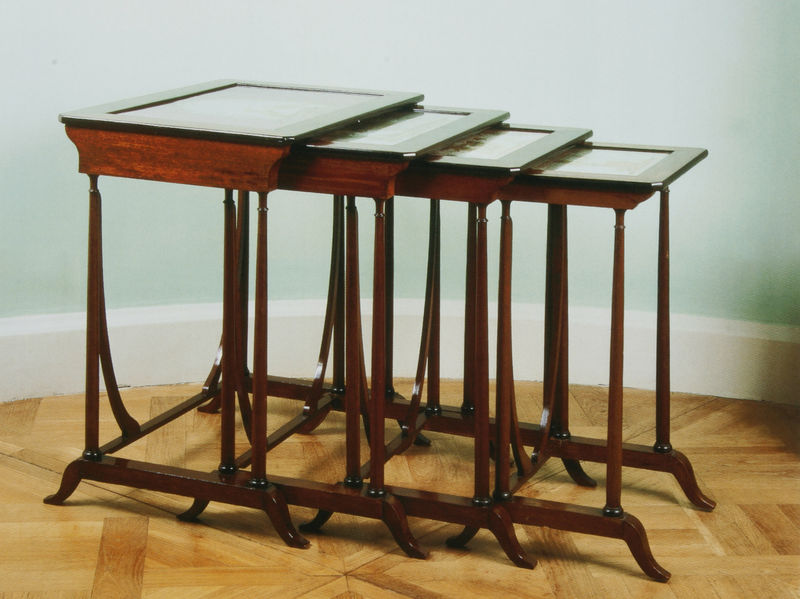
Titel: Satz Beistelltische (sog. "Nest of Tables")
Künstler: Heinrich Gambs
Standort: St. Petersburg
Institution: Schloss Pawlowsk
Schlagwörter: dunkel, schatten, weiß, grün, braun, dunkelbraun, geschwungen, glas, holz, licht, raum, schwarz, tisch, tische, türkis, zimmer, haus, beige, muster, wand, rahmen, tablett, möbel, spiegel, tischbein, schlank, boden, stehend, drei, rund, skulptur, beine, deutschland, bein, füße, ecke, ansicht, bogen, parkett, schule, modern, klein, rand, saal, tafel, jugendstil, holzboden, schmal, glanz, dekor, gerade, streifen, tischchen, glänzend, lack, gestell, stil, glatt, platte, edel, assemblage, foto, fotografie, photographie, bögen, holztisch, spiel, vier, garnitur, ringe, münchen, reflexionen, ausziehen, tischbeine, scheibe, gebogen, reihe, kunst, tischplatte, pult, einlegearbeit, photo, ausstellung, ornamental, halbrund, bauhaus, sims, biedermeier, serie, maserung, handwerk, gestaffelt, mobiliar, schienen, platten, lesepult, viereckig, museum, abstufung, staffel, filigran, verschieden, schtten, kunsthandwerk, abgerundet, streben, design, antiquariat, lackiert, mahagoni, quadrat, schieben, vertiefung, verzierungen, kirschbaum, artdeco, stecken, kirschholz, palisander, riemerschmidt, mahagonni, hölzern, installation, laminat, van der velde, velde, strebe, kleiner, set, verwandeln, gestapelt, verstrebung, teile, glass, grüße, henry, sockelleiste, tischlerei, fü e, ziehharmonika, größe, ineinander, verschachtelt, wülste, zusammen, tischplatten, unterschiedlich, vierteilig, dunekl, klappbar, untereinander, recheckig, system, runde ecken, glasplatte, ausklappbar, ausziehbar, ausziehtisch, beistelltische, grössen, lichreflexe, matroschka, modular, rehtwinklig, runde kanten, servirtisch, stapelbar, stapeltisch, tischset, verjüngt, verkleinert, verstauen, vier tische, vorlegetissch, wandelbar, überstülpem, mehrfach, variabel, größer, 4, klappar, einschiebbar, braunes holz, platte farbig, geschweiftes fußgestell, nußbaum, ineinandergeschoben, sett